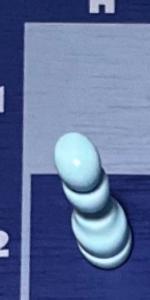
Label: Pawn_White